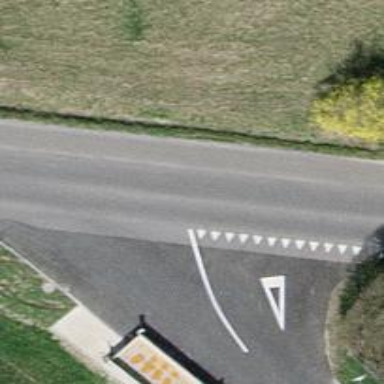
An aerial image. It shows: Tertiary road with asphalt surface.